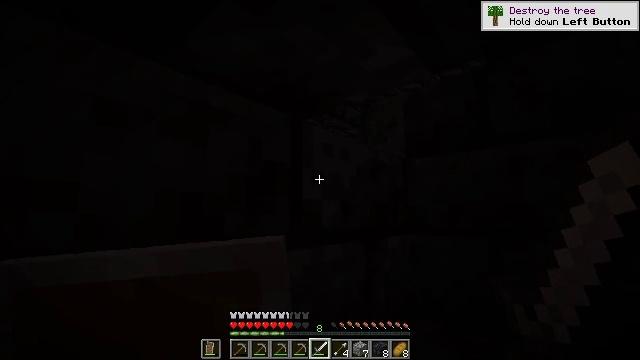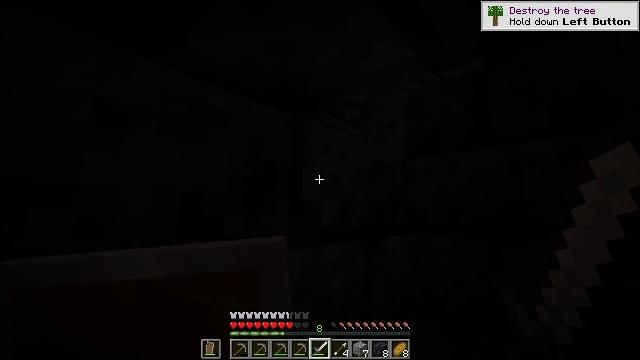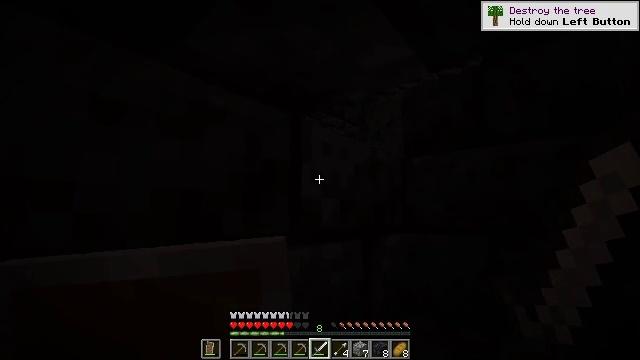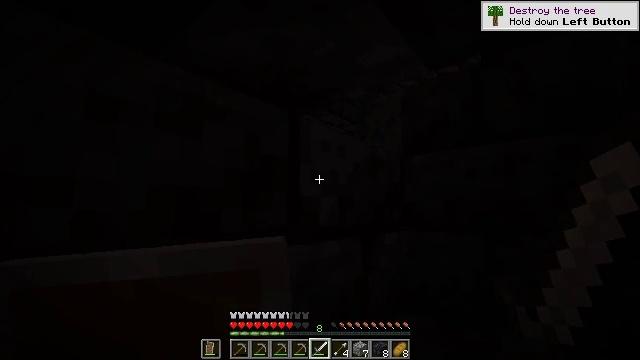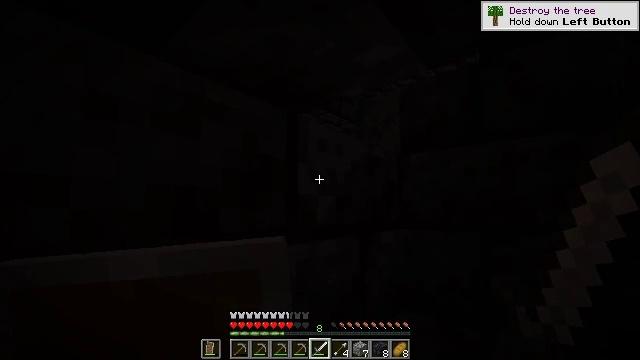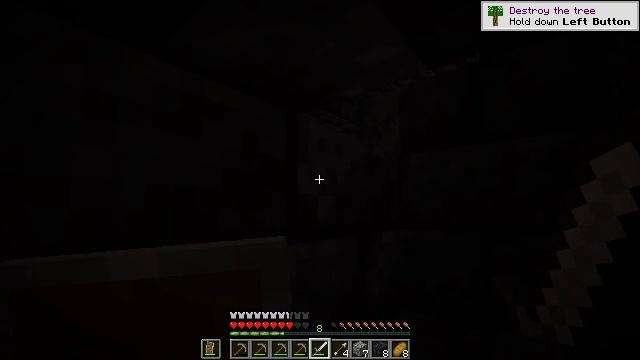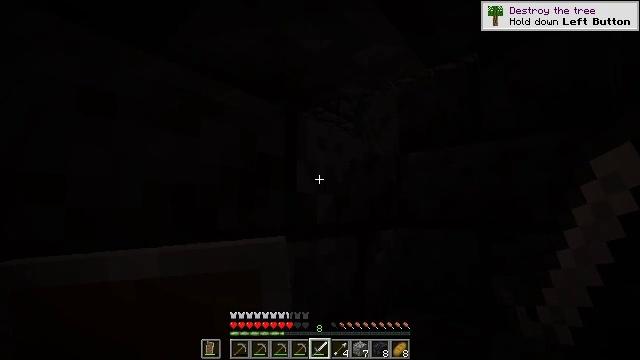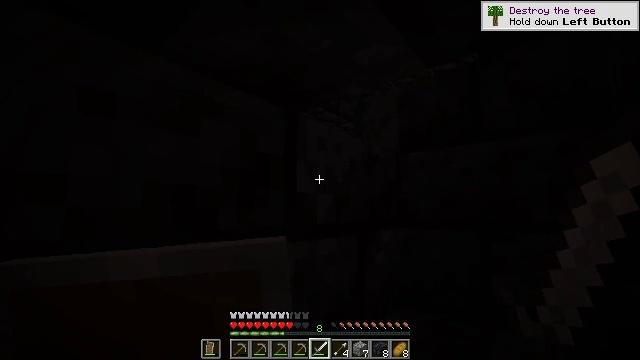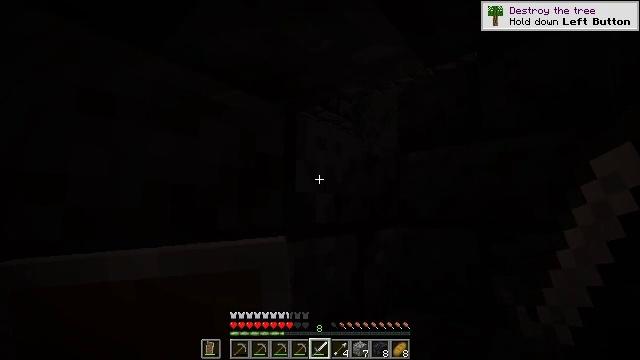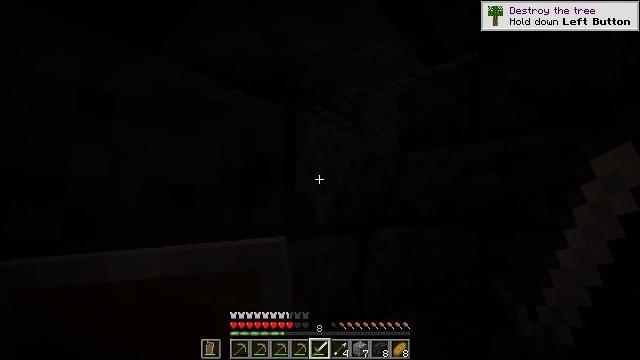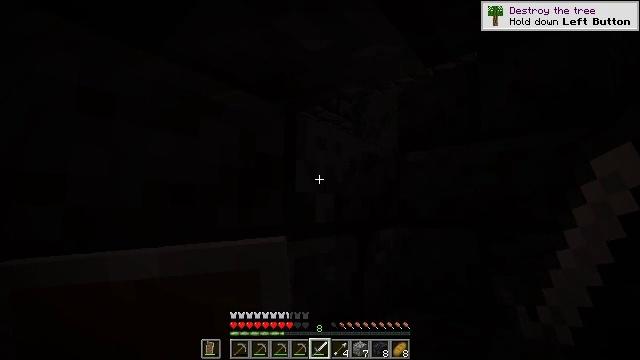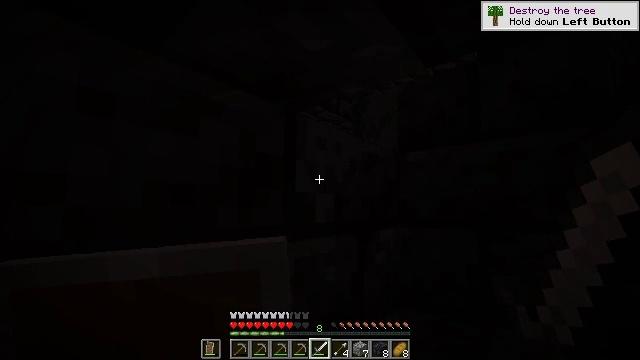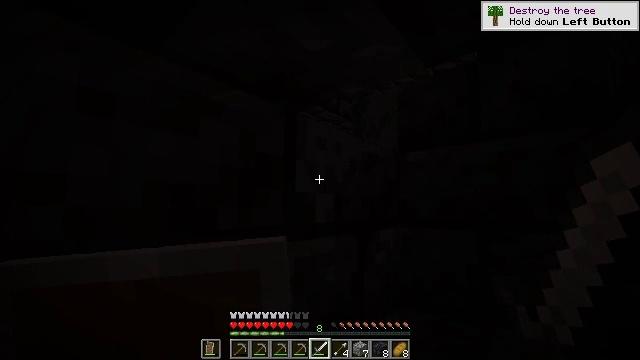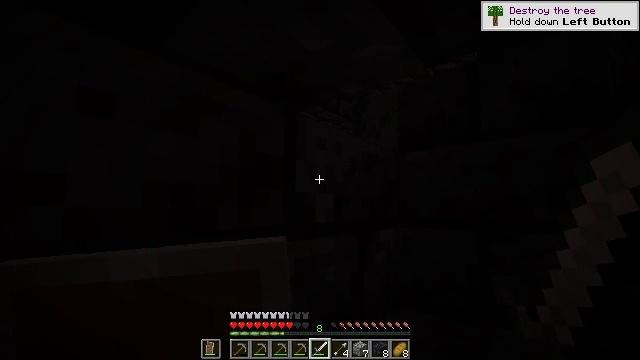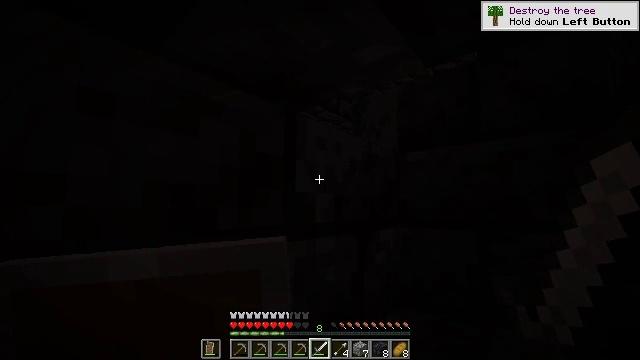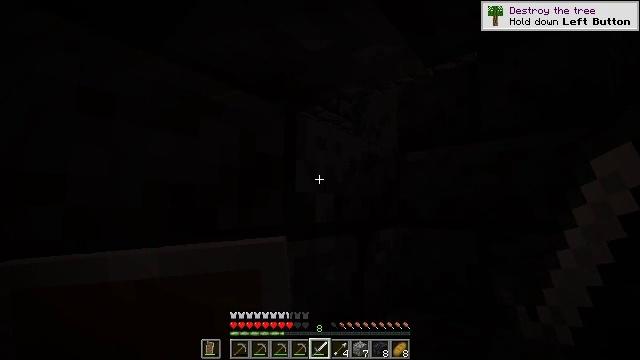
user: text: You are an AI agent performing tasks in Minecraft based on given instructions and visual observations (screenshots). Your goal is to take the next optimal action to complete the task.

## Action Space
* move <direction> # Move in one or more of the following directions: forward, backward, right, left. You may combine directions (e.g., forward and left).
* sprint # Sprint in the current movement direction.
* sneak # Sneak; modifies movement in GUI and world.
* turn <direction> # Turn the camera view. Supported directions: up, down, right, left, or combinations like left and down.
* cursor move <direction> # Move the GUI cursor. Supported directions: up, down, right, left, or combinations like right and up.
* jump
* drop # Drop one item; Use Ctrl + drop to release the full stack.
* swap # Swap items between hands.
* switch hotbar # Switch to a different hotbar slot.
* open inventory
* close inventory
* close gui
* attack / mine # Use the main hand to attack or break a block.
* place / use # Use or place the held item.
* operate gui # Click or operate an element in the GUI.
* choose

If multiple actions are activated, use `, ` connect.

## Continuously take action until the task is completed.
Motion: motion action
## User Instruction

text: Recycle the polished blackstone brick stairs from the build.
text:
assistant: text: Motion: no_op
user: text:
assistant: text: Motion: no_op
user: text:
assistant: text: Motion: no_op
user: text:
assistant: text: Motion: no_op
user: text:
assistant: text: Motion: no_op
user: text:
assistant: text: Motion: no_op
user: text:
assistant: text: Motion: no_op
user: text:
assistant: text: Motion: no_op
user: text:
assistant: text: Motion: no_op
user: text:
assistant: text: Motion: no_op
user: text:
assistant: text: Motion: no_op
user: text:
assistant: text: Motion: no_op
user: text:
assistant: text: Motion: no_op
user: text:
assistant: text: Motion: no_op
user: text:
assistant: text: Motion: no_op
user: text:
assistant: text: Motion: no_op
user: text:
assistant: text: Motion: no_op
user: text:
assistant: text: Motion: no_op
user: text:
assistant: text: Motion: no_op
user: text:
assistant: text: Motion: no_op
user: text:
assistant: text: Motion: no_op
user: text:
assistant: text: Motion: turn right
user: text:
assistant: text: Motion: turn right
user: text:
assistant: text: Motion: attack / mine
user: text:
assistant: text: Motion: attack / mine
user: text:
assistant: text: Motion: attack / mine
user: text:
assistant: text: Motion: attack / mine
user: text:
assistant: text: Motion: attack / mine
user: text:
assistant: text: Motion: attack / mine
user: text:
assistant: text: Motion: attack / mine